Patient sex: M
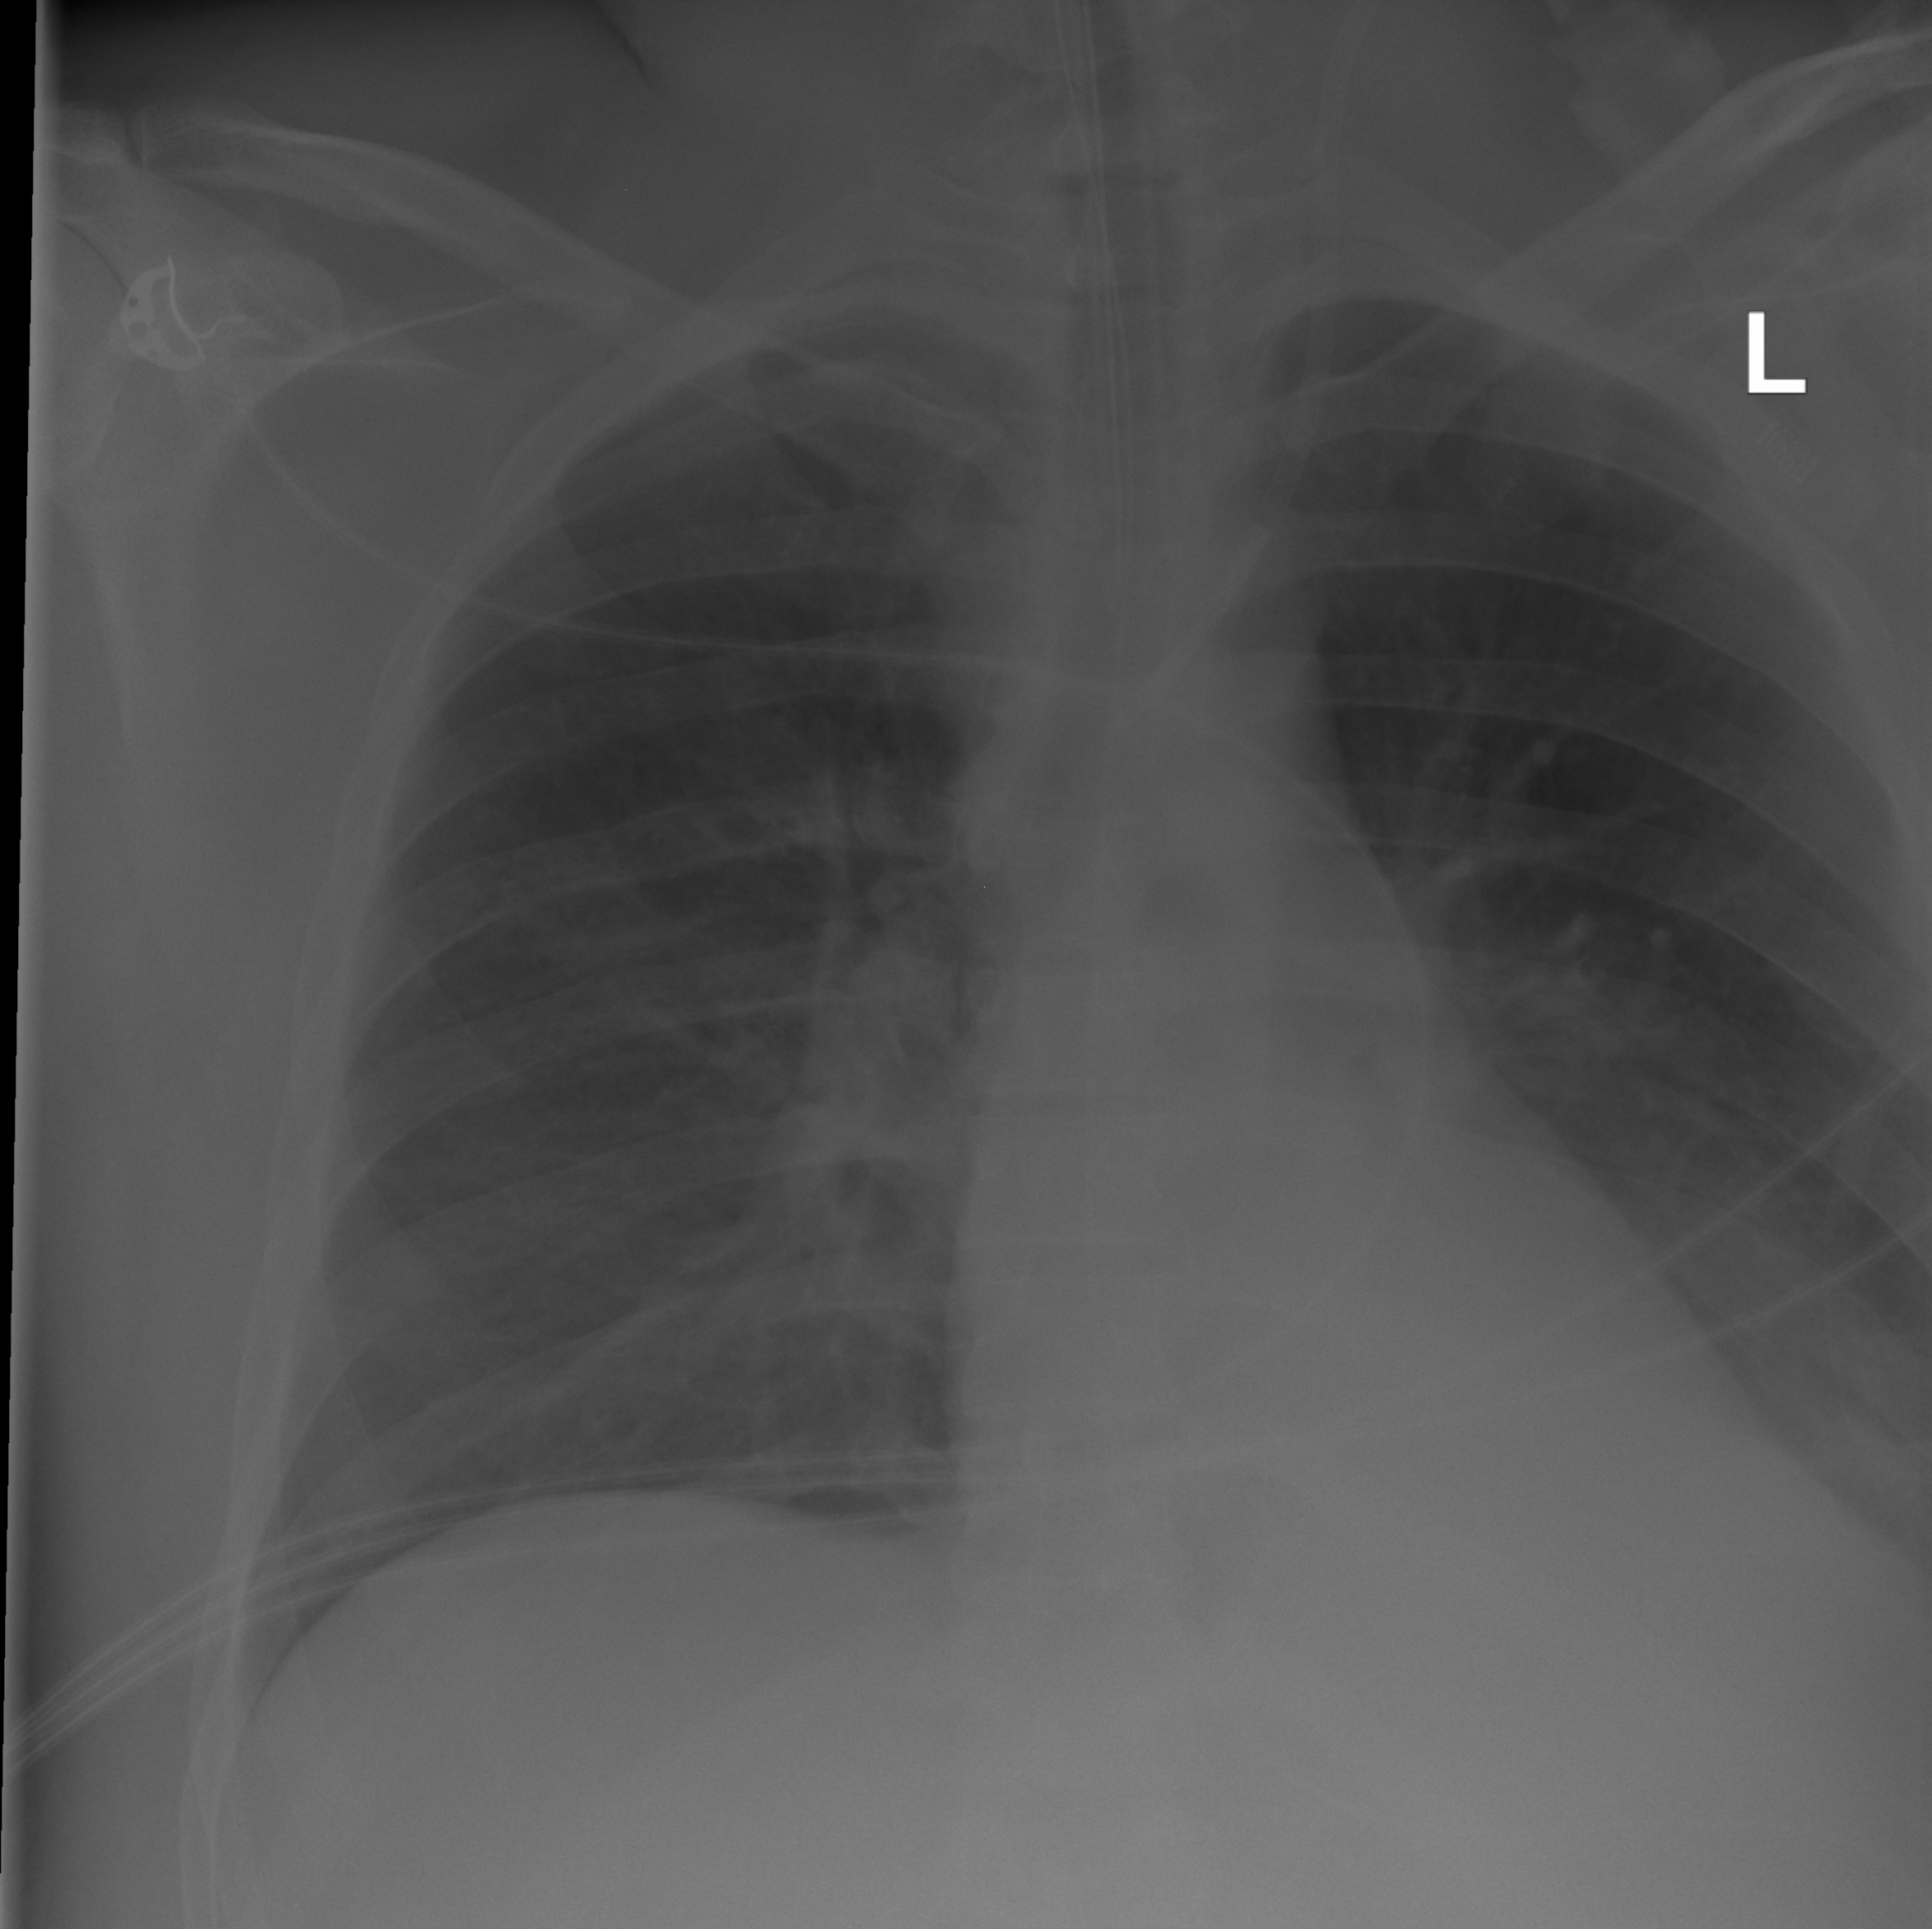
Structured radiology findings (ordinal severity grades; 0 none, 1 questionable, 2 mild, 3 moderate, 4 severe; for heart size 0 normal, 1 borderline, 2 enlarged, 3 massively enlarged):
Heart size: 0
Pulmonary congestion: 0
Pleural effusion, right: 0
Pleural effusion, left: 0
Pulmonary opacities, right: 0
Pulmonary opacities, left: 0
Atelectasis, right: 0
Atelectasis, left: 2